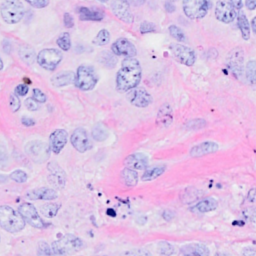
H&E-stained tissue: Breast